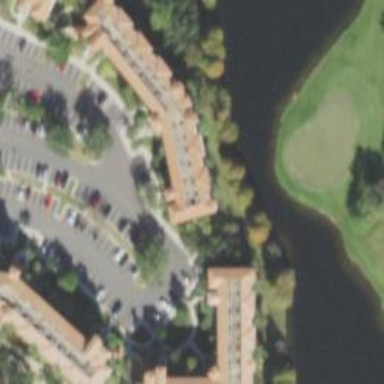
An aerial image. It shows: Water hazard on golf course.